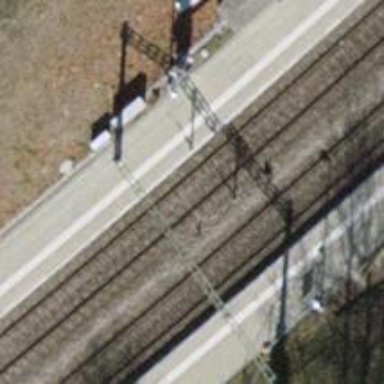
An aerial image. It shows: Railway milestone.